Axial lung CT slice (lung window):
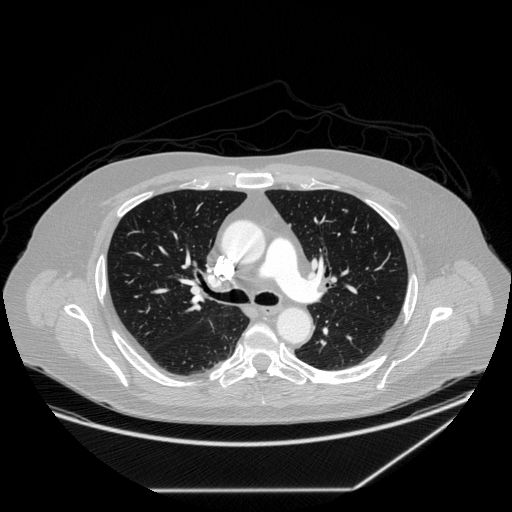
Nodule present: no